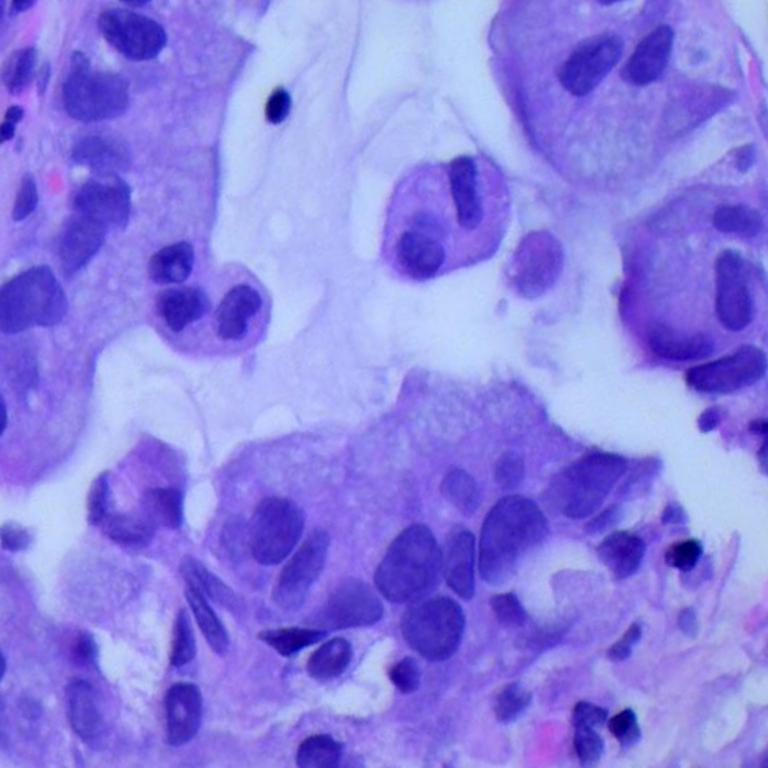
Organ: lung
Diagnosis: adenocarcinomas